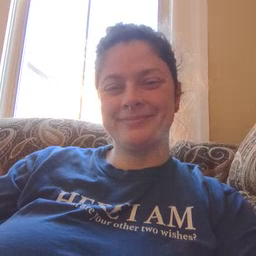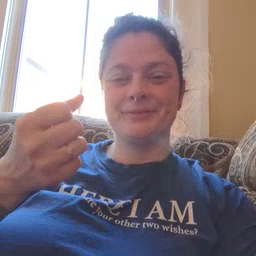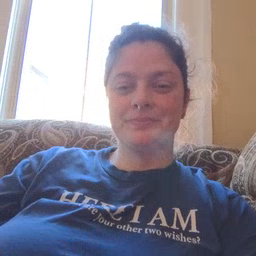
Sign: milk